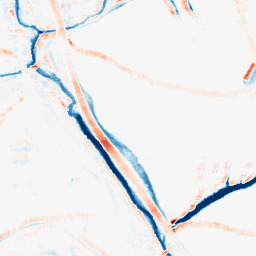
Category: morphological
Decomposition family: morphological_square
Decomposition parameters: operation: average
size: 10
Upsampling method: linear_exact
Upsampling parameters: scale: 2
Upsampling scale: 2